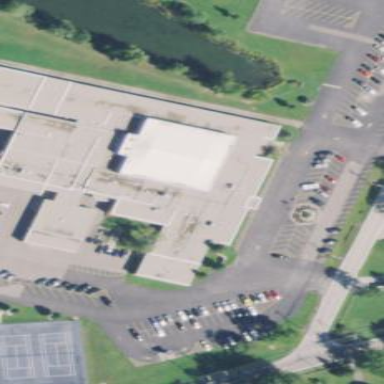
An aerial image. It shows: School building with school amenities.